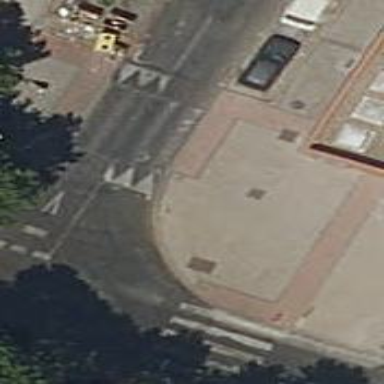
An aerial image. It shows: Marked road crossing.